Question: I want to count the number of
distinct (dimension) USER GUID on a
particular (dimension) Month
where (measure) M1 > 0 and (measure) M2 > 0
My query:
'''
WITH
MEMBER [Measures].[M1 Count] AS
Count
(
NonEmpty
(
NonEmpty
(
[AAUser].[USER GUID].[USER GUID].MEMBERS
,[Measures].[M1]
)
*
{[Measures].[M1]}
)
)
MEMBER [Measures].[T2 Count] AS
Count
(
NonEmpty
(
NonEmpty
(
[AAUser].[USER GUID].[USER GUID].MEMBERS
,[Measures].[T2]
)
,{[Measures].[T2]}
)
)
SELECT
{
[Measures].[M1 Count]
,[Measures].[T2 Count]
} ON COLUMNS
,[AATime].[Month].[Month].ALLMEMBERS ON ROWS
FROM [MyCube]
WHERE
{
StrToMember("[AATime].&[2013-11-01T00:00:00]")
:
StrToMember("[AATime].&[2014-10-31T00:00:00]")
};
'''
The result I'm getting is:

It's wrong because I'm selecting 'NONEMPTY', which would return everything (even if the value is 0). Can anyone please modify my query and filter '(where [Measures].[M1] > 0 and [Measures].[M2] > 0)'
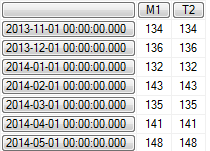
Answer: (Not tested) Maybe you can use the function 'filter':
'''
WITH
MEMBER [Measures].[M1 Count] AS
Count
(
NonEmpty
(
NonEmpty
(
filter(
[AAUser].[USER GUID].[USER GUID].MEMBERS
, ([Measures].[M1] > 0 AND [Measures].[M2] > 0)
)
,[Measures].[M1]
)
*
{[Measures].[M1]}
)
)
MEMBER [Measures].[T2 Count] AS
Count
(
NonEmpty
(
NonEmpty
(
filter(
[AAUser].[USER GUID].[USER GUID].MEMBERS
, ([Measures].[M1] > 0 AND [Measures].[M2] > 0)
)
,[Measures].[T2]
)
,{[Measures].[T2]}
)
)
SELECT
{
[Measures].[M1 Count]
,[Measures].[T2 Count]
} ON COLUMNS
,[AATime].[Month].[Month].ALLMEMBERS ON ROWS
FROM [MyCube]
'''
But maybe something along these lines will work better?
'''
WITH
MEMBER [Measures].[M1 Count] AS
Sum
(
[AAUser].[USER GUID].[USER GUID]
,IIF
(
[Measures].[M1] > 0 AND [Measures].[M2] > 0
,1
,NULL
)
)
MEMBER [Measures].[T2 Count] AS
Sum
(
NonEmpty
(
[AAUser].[USER GUID].[USER GUID]
,[Measures].[T2]
)
,IIF
(
[Measures].[M1] > 0 AND [Measures].[M2] > 0
,1
,NULL
)
)
SELECT
{
[Measures].[M1 Count]
,[Measures].[T2 Count]
} ON COLUMNS
,[AATime].[Month].[Month].ALLMEMBERS ON ROWS
FROM [MyCube];
'''